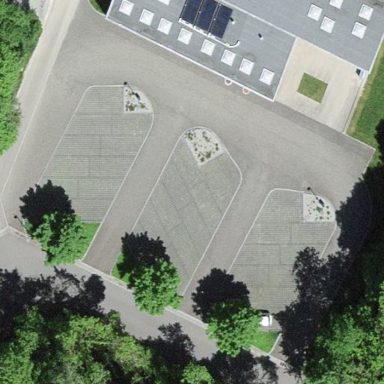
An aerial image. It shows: Parking area with asphalt surface.